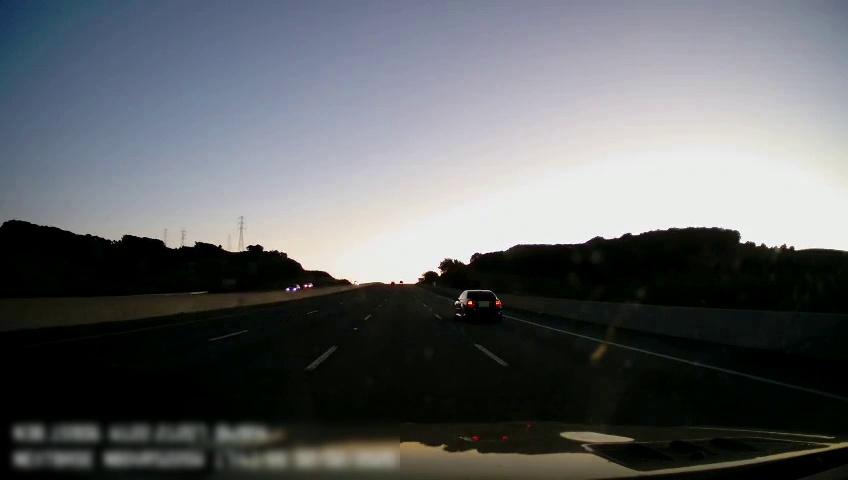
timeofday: Dusk/Dawn/Twilight
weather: Sunny
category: Drivable Space
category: Vehicles | Car
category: Vehicles | Car
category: Vehicles | Car
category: Lanes | Alternate Lane
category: Lanes | Current Lane
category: Lanes | Current Lane
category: Lanes | Alternate Lane
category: Lanes | Alternate Lane